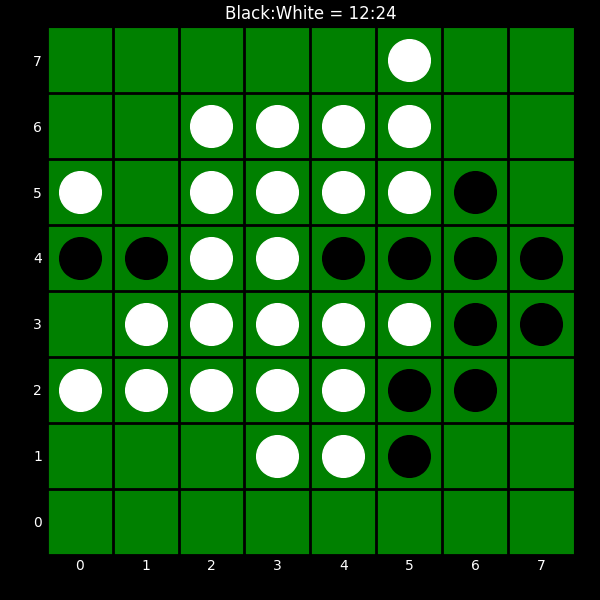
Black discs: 12
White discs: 24